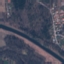
Land use / land cover class: River